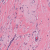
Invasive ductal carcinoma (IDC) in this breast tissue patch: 1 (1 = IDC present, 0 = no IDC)